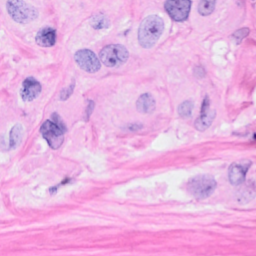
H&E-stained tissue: Breast